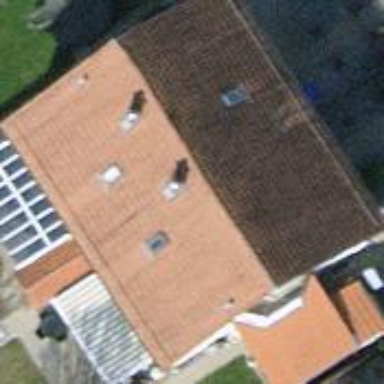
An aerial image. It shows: Semidetached house with gabled roof.